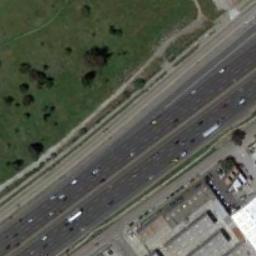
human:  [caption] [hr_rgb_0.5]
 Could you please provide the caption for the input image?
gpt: A straight freeway is a lawn on one side and on the other side are some houses .

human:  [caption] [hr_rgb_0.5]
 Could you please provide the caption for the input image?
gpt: The freeway is between the grass and some houses .

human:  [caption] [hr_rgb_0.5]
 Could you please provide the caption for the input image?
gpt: The left side of the highway is sandy .

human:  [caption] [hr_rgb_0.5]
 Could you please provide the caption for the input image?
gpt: One side of the freeway is a large green lawn and there are many buildings on the other side, And there are many cars on the freeway .

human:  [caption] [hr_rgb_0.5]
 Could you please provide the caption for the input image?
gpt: There are some building and a green lawn beside the freeway .